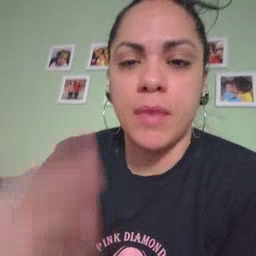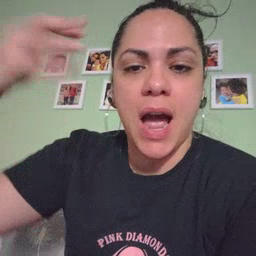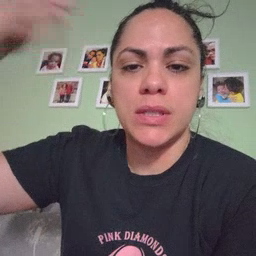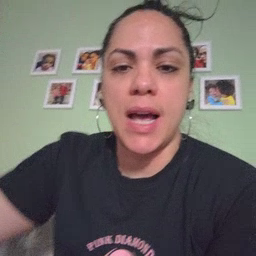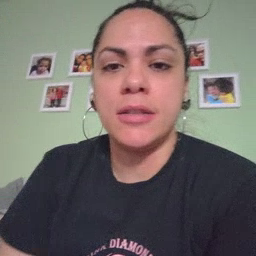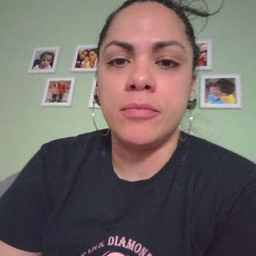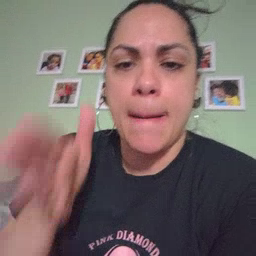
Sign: outside